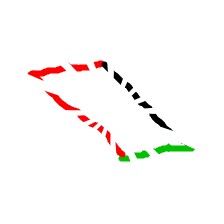
Shape: parallelogram